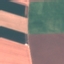
Land use / land cover class: AnnualCrop